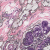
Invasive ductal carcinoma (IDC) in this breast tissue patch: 0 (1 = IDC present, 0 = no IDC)